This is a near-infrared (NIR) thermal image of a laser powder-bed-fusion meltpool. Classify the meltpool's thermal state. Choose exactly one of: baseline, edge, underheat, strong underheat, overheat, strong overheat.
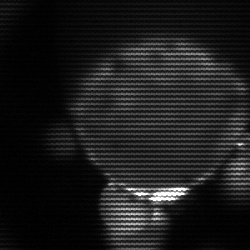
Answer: edge